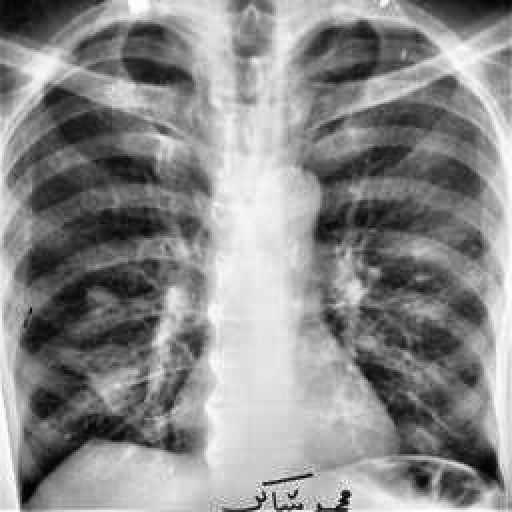
Finding: TUBERCULOSIS